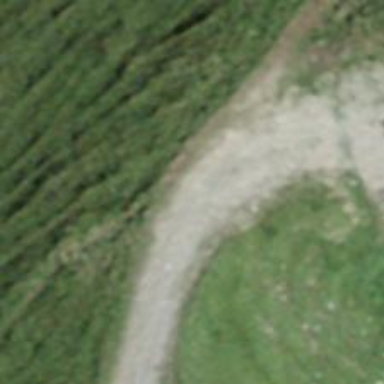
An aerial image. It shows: Grassy track with grade 5 track type.